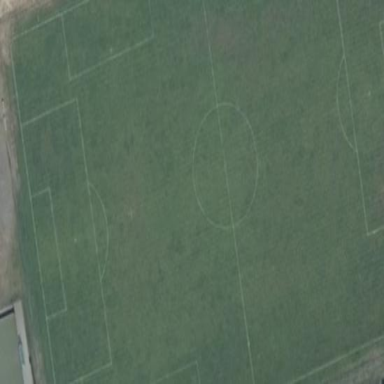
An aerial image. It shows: Soccer pitch designated for leisure and sports activities.